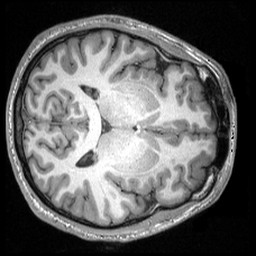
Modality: T1w
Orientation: axial
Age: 31
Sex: male